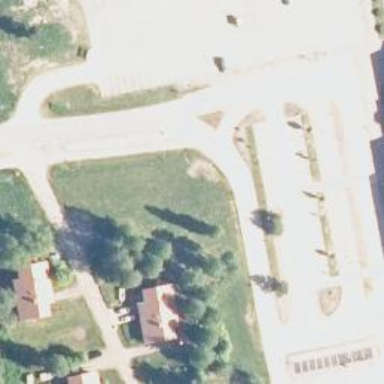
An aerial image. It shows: Asphalt cycleway track.